Field crop: tomato
Growth stage: 1
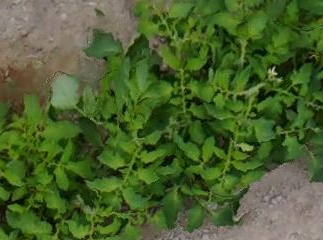
Species: tomato